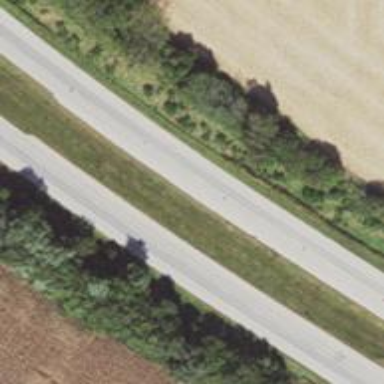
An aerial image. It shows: Motorway.